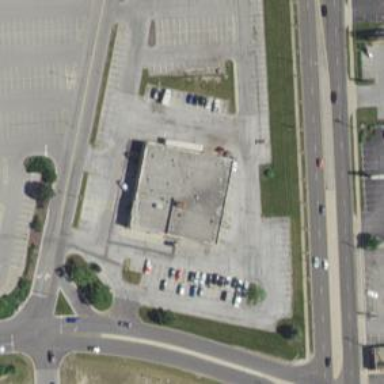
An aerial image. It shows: Building that houses car repair shop.